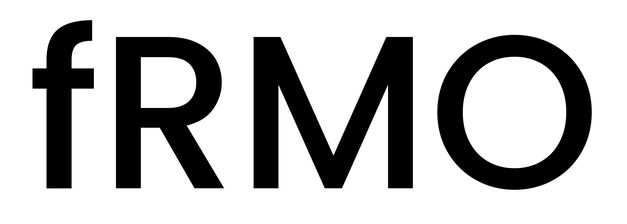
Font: Poppins-Medium